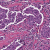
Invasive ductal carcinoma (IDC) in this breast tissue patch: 1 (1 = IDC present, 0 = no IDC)